Question: I'm trying to write JUnit4 tests for my web app, and they had been working fine previously. However, now when I try to run the tests by right clicking the class file -> Run As -> JUnit Test I don't see that option. I think it could be because a colleague committed some Eclipse settings/property files on accident that messed with mine. I'm using Eclipse Helios on a Mac running 10.6.X.
I noticed that the icons on the test classes changed from the "filled" J to a "bubble" J and I'm not sure if that is signifying some kind of problem:

I've double checked and made sure that JUnit4 is on my Build Path, and I've gone to the Eclipse -> Preferences -> JUnit pane and verified there are JUnit4 imports being used.
My test classes look like this:
'''
@RunWith(SpringJUnit4ClassRunner.class)
@ContextConfiguration( { "classpath*:/resources/action-test-appconfig.xml" })
@Transactional
public class UserControllerTest extends BaseStrutsTestCase<UserController> {
/**
* Tests the ability of a user to change their login username
* @throws Exception
*/
@Test
public void testChangeLogin() throws Exception {
'''
Any thoughts and suggestions are appreciated.
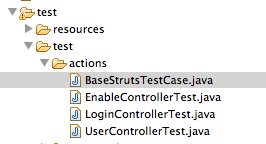
Answer: The problem is with the way you are trying to access and run java files in eclipse. You should be observing this empty 'J' icons on your java files. It is a classpath problem, when you click, you are actually accessing the file from the classpath.
To view the Java file, you have to add a reference to your project in the classpath and move it to the top of the classpath list.
Once you do that, then you should be able to run your junits.